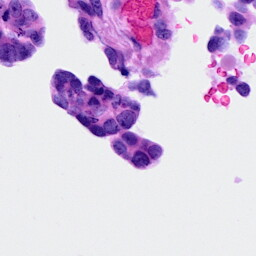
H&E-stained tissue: Ovarian